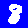
Digit: 8